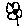
Label: flower